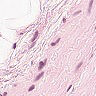
Metastatic tissue present: no